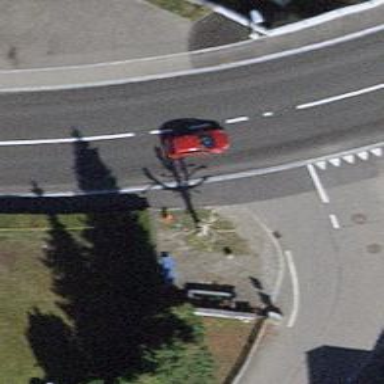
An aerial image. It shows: Red object.